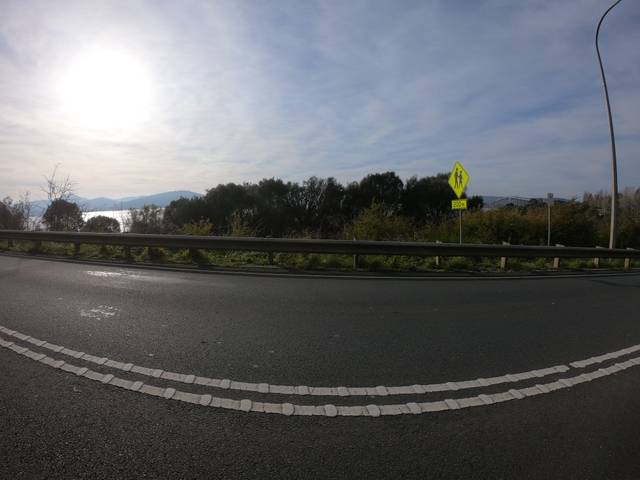
Region: Australia
Coordinates: -42.863, 147.33